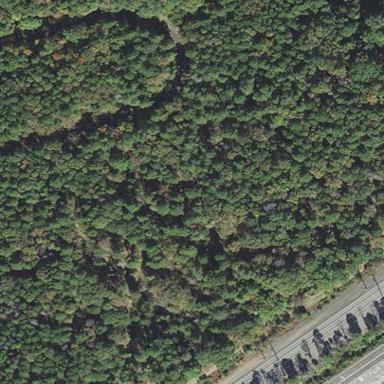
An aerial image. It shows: Evergreen woodland.